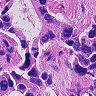
Metastatic tissue present: yes